Aerial crown-view tile of a tropical tree (Barro Colorado Island, Panama), acquired 20250317:
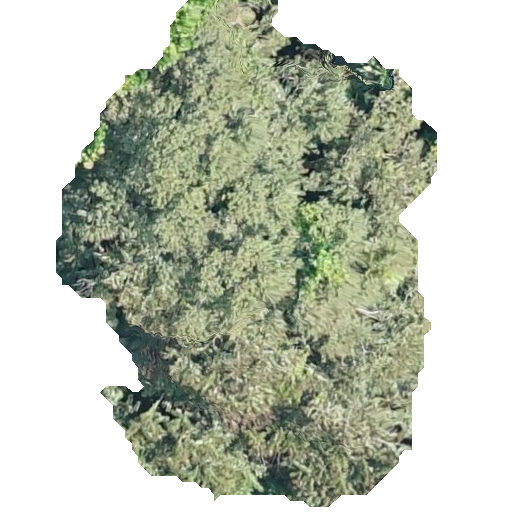
Species: Luehea seemannii
GBIF accepted scientific name: Luehea seemannii
Crown area: 209.477 m²